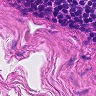
Metastatic tissue present: no